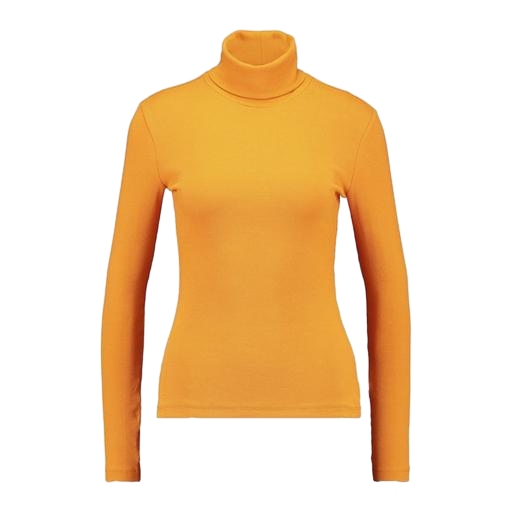
yellow skinny-fit stretch polo shirt, turtleneck tee, high-neck ribbed-jersey t-shirt, white background